Question: I am trying de-obfuscating an android stack trace using proguardgui but De-obfuscated stack trace remains the same as the stack trace. I am not getting why am i facing the problem.
Please help.
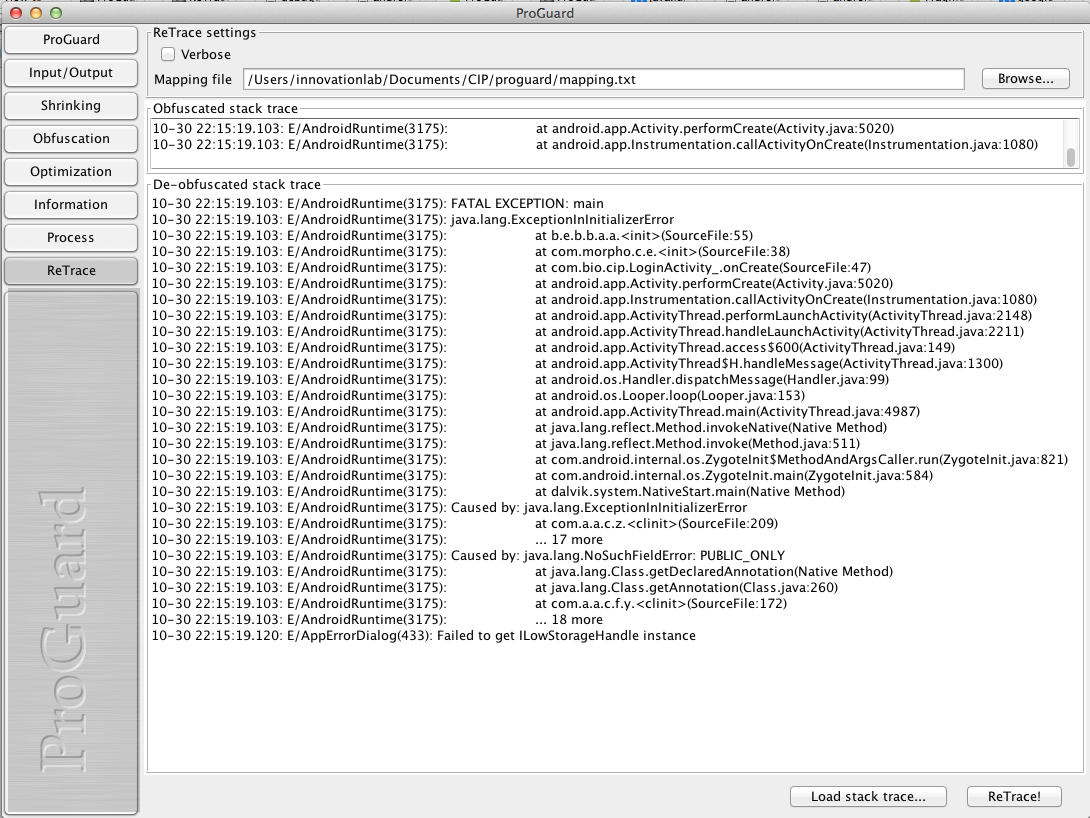
Answer: After a lot of debugging, i have learnt that the stack trace need to be formatted properly. See the difference between upper and below stack trace. The only difference is formatting.
'''
FATAL EXCEPTION: main
java.lang.ExceptionInInitializerError
at b.e.b.b.a.a.<init>(SourceFile:55)
at com.morpho.c.e.<init>(SourceFile:38)
at com.bio.cip.LoginActivity_.onCreate(SourceFile:47)
at android.app.Activity.performCreate(Activity.java:5020)
at android.app.Instrumentation.callActivityOnCreate(Instrumentation.java:1080)
at android.app.ActivityThread.performLaunchActivity(ActivityThread.java:2148)
at android.app.ActivityThread.handleLaunchActivity(ActivityThread.java:2211)
at android.app.ActivityThread.access$600(ActivityThread.java:149)
at android.app.ActivityThread$H.handleMessage(ActivityThread.java:1300)
at android.os.Handler.dispatchMessage(Handler.java:99)
at android.os.Looper.loop(Looper.java:153)
at android.app.ActivityThread.main(ActivityThread.java:4987)
at java.lang.reflect.Method.invokeNative(Native Method)
at java.lang.reflect.Method.invoke(Method.java:511)
at com.android.internal.os.ZygoteInit$MethodAndArgsCaller.run(ZygoteInit.java:821)
at com.android.internal.os.ZygoteInit.main(ZygoteInit.java:584)
at dalvik.system.NativeStart.main(Native Method)
Caused by: java.lang.ExceptionInInitializerError
at com.a.a.c.z.<clinit>(SourceFile:209)
... 17 more
Caused by: java.lang.NoSuchFieldError: PUBLIC_ONLY
at java.lang.Class.getDeclaredAnnotation(Native Method)
at java.lang.Class.getAnnotation(Class.java:260)
at com.a.a.c.f.y.<clinit>(SourceFile:172)
... 18 more
Failed to get ILowStorageHandle instance
'''